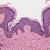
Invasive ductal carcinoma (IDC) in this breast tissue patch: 0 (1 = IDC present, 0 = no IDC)